Question: Iam trying to change the TextColor of an ChoiceBox in JavaFX.
This is my css file:
'''
.choice-box{
-fx-background-color:
#000000,
linear-gradient(#7ebcea, #2f4b8f),
linear-gradient(#426ab7, #263e75),
linear-gradient(#395cab, #223768);
-fx-padding: 3 10 4 20;
-fx-text-fill: white;
-fx-font-size: 12px;
}
'''
And this is a screenshot of my choice-box:

'-fx-text-fill: white;' works on buttons but not on choic boxes. Why?
How can i change the color of the text in the choicebox?
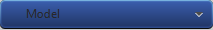
Answer: i think you can do:
'''
.choice-box .label {
-fx-text-fill: white;
}
'''